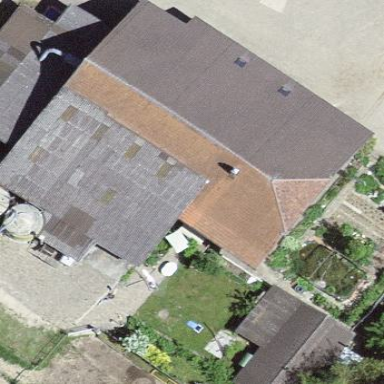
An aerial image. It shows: Farm building.